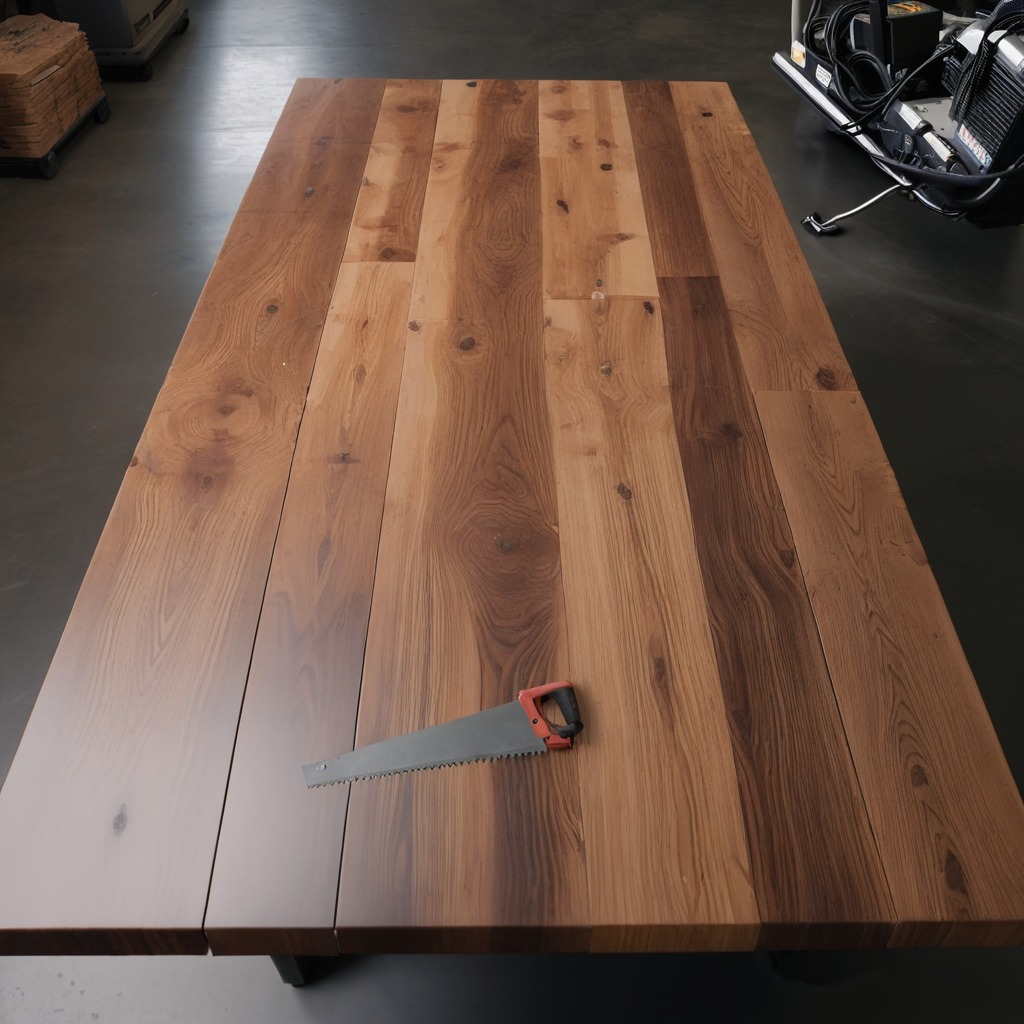
A metal saw is lying on the wooden table in the vintage motorcycle garage.